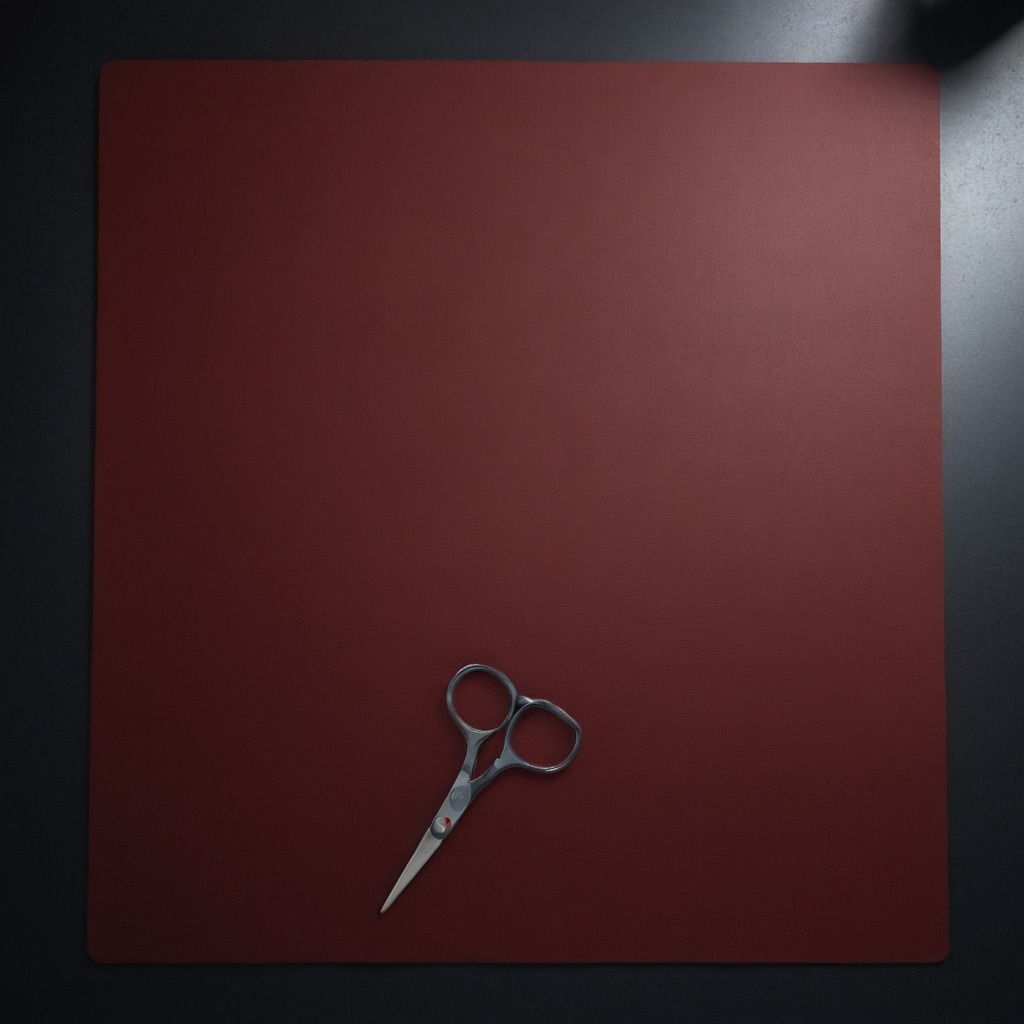
A scissor is lying on the clean granite tabletop inside a workshop at night dim ambient light soft shadows worn but beneath the mat.